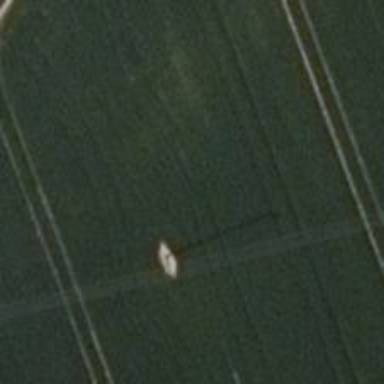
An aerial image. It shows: Power pole.